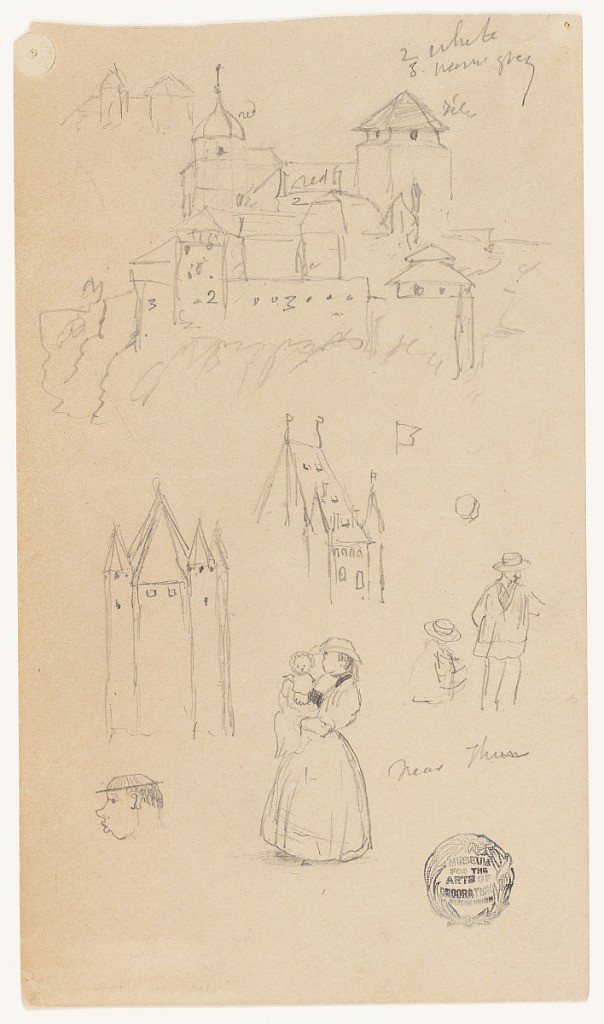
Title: Architecture and Figure Sketches, Thun, Switzerland
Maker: Frederic Edwin Church, American, 1826–1900
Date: August 1868
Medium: Graphite on tan wove paper; verso: graphite
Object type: Drawing
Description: Architecture and figure sketches near Thun, Switzerland. In upper half, a castle complex with towers and high walls is shown perched atop a rocky ledge. In lower half, two views of a tall, square building with four pointed towers on its corners is included. Along lower margin, several figures are shown: a standing man and kneeling woman at right, a woman holding an infant at center, and a man's head in profile at lower left.

Verso: Landscape sketch showing a view of sharp, alpine mountains enclosing a long lake that extends from foregound into the background. The structures of two towns or villages are visible along the shore in foreground at right and middle distance at center. Along upper margin, sketches of a church's dark silhouette, a waterfall, and a decorated chimney are also included.